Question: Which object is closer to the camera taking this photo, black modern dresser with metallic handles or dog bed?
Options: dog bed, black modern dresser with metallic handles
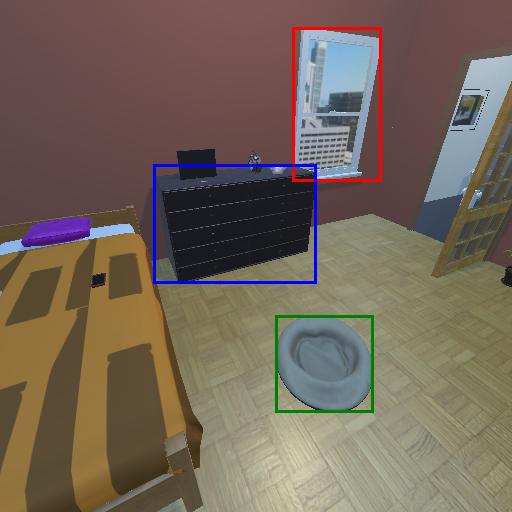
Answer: dog bed